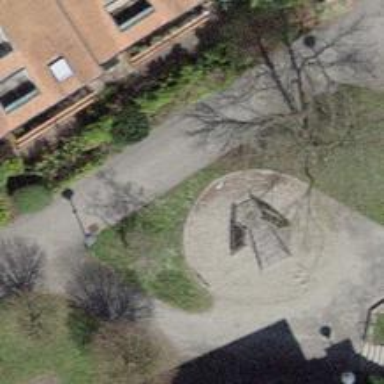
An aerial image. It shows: Sandpit playground.